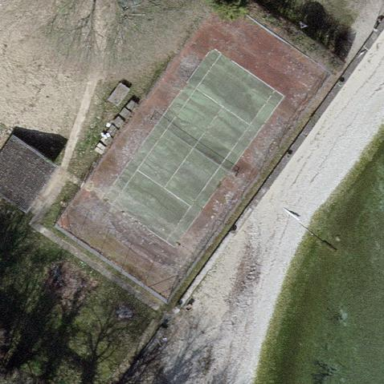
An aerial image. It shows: Tennis court on pitch.